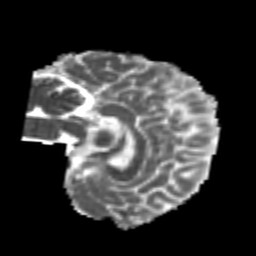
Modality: MD
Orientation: sagittal
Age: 22
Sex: female
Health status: healthy
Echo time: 0.074 s